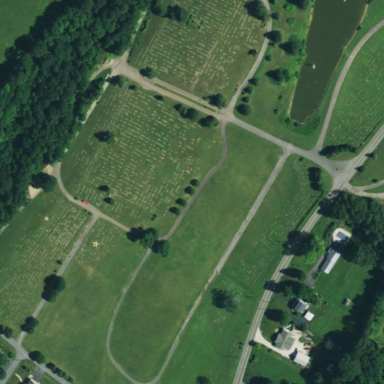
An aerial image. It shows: Cemetery.